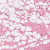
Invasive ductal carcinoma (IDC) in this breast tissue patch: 0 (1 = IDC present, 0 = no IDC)